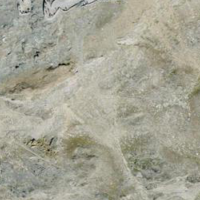
EUNIS habitat code: 48
Species observed at this site:
Marmota marmota
Montifringilla nivalis
Phoenicurus ochruros
Pyrrhocorax graculus